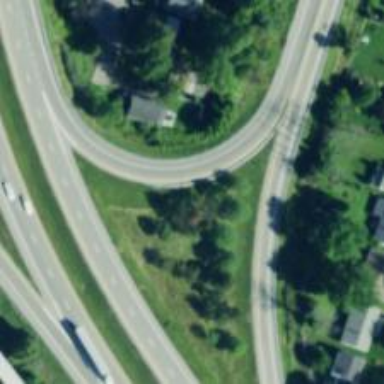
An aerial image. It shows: Primary link highway.